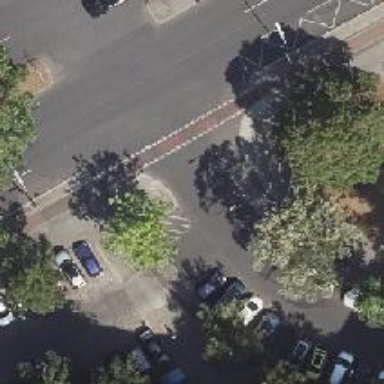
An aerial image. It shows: Residential road with asphalt surface. There are sidewalks on both sides and cycle track.